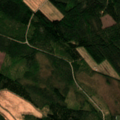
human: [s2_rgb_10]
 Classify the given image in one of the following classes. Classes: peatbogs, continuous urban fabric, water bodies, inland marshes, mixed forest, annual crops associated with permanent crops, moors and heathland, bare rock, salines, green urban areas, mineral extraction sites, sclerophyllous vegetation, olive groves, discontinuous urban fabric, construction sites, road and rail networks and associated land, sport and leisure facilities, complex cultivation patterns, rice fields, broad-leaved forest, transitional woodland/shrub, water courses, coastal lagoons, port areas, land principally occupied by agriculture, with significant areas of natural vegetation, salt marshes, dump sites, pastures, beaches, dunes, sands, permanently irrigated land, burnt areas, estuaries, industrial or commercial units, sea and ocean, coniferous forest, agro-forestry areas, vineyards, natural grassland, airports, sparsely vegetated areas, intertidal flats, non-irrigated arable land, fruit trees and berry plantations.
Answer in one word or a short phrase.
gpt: coniferous forest, mixed forest